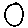
Label: circle